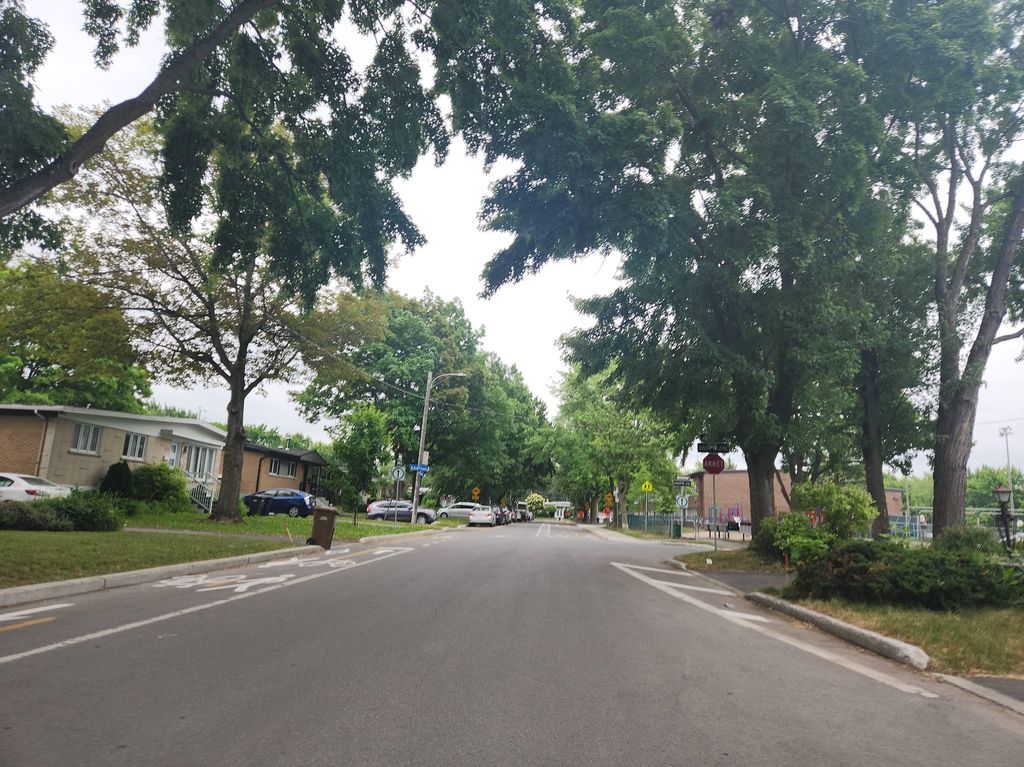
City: montreal